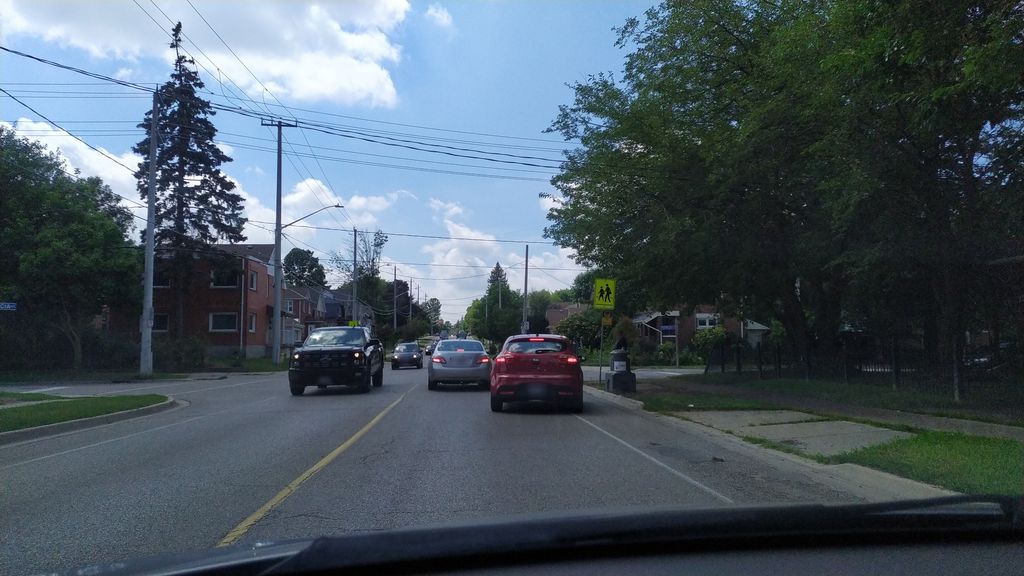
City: kitchener-waterloo